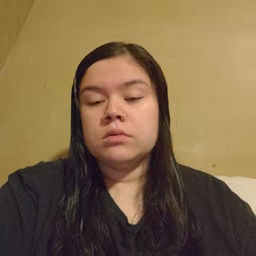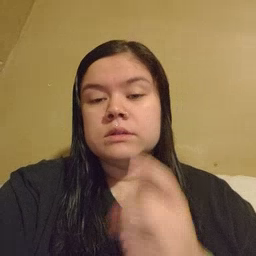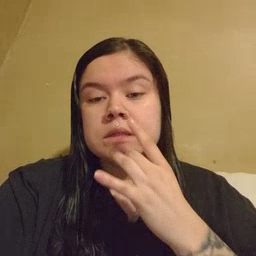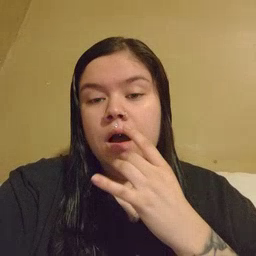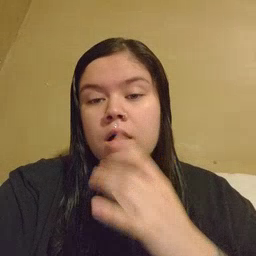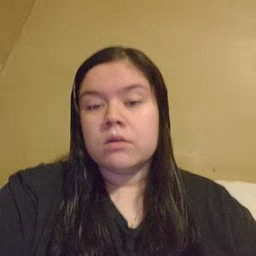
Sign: snack